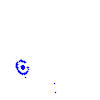
Particle: kaon